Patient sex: F
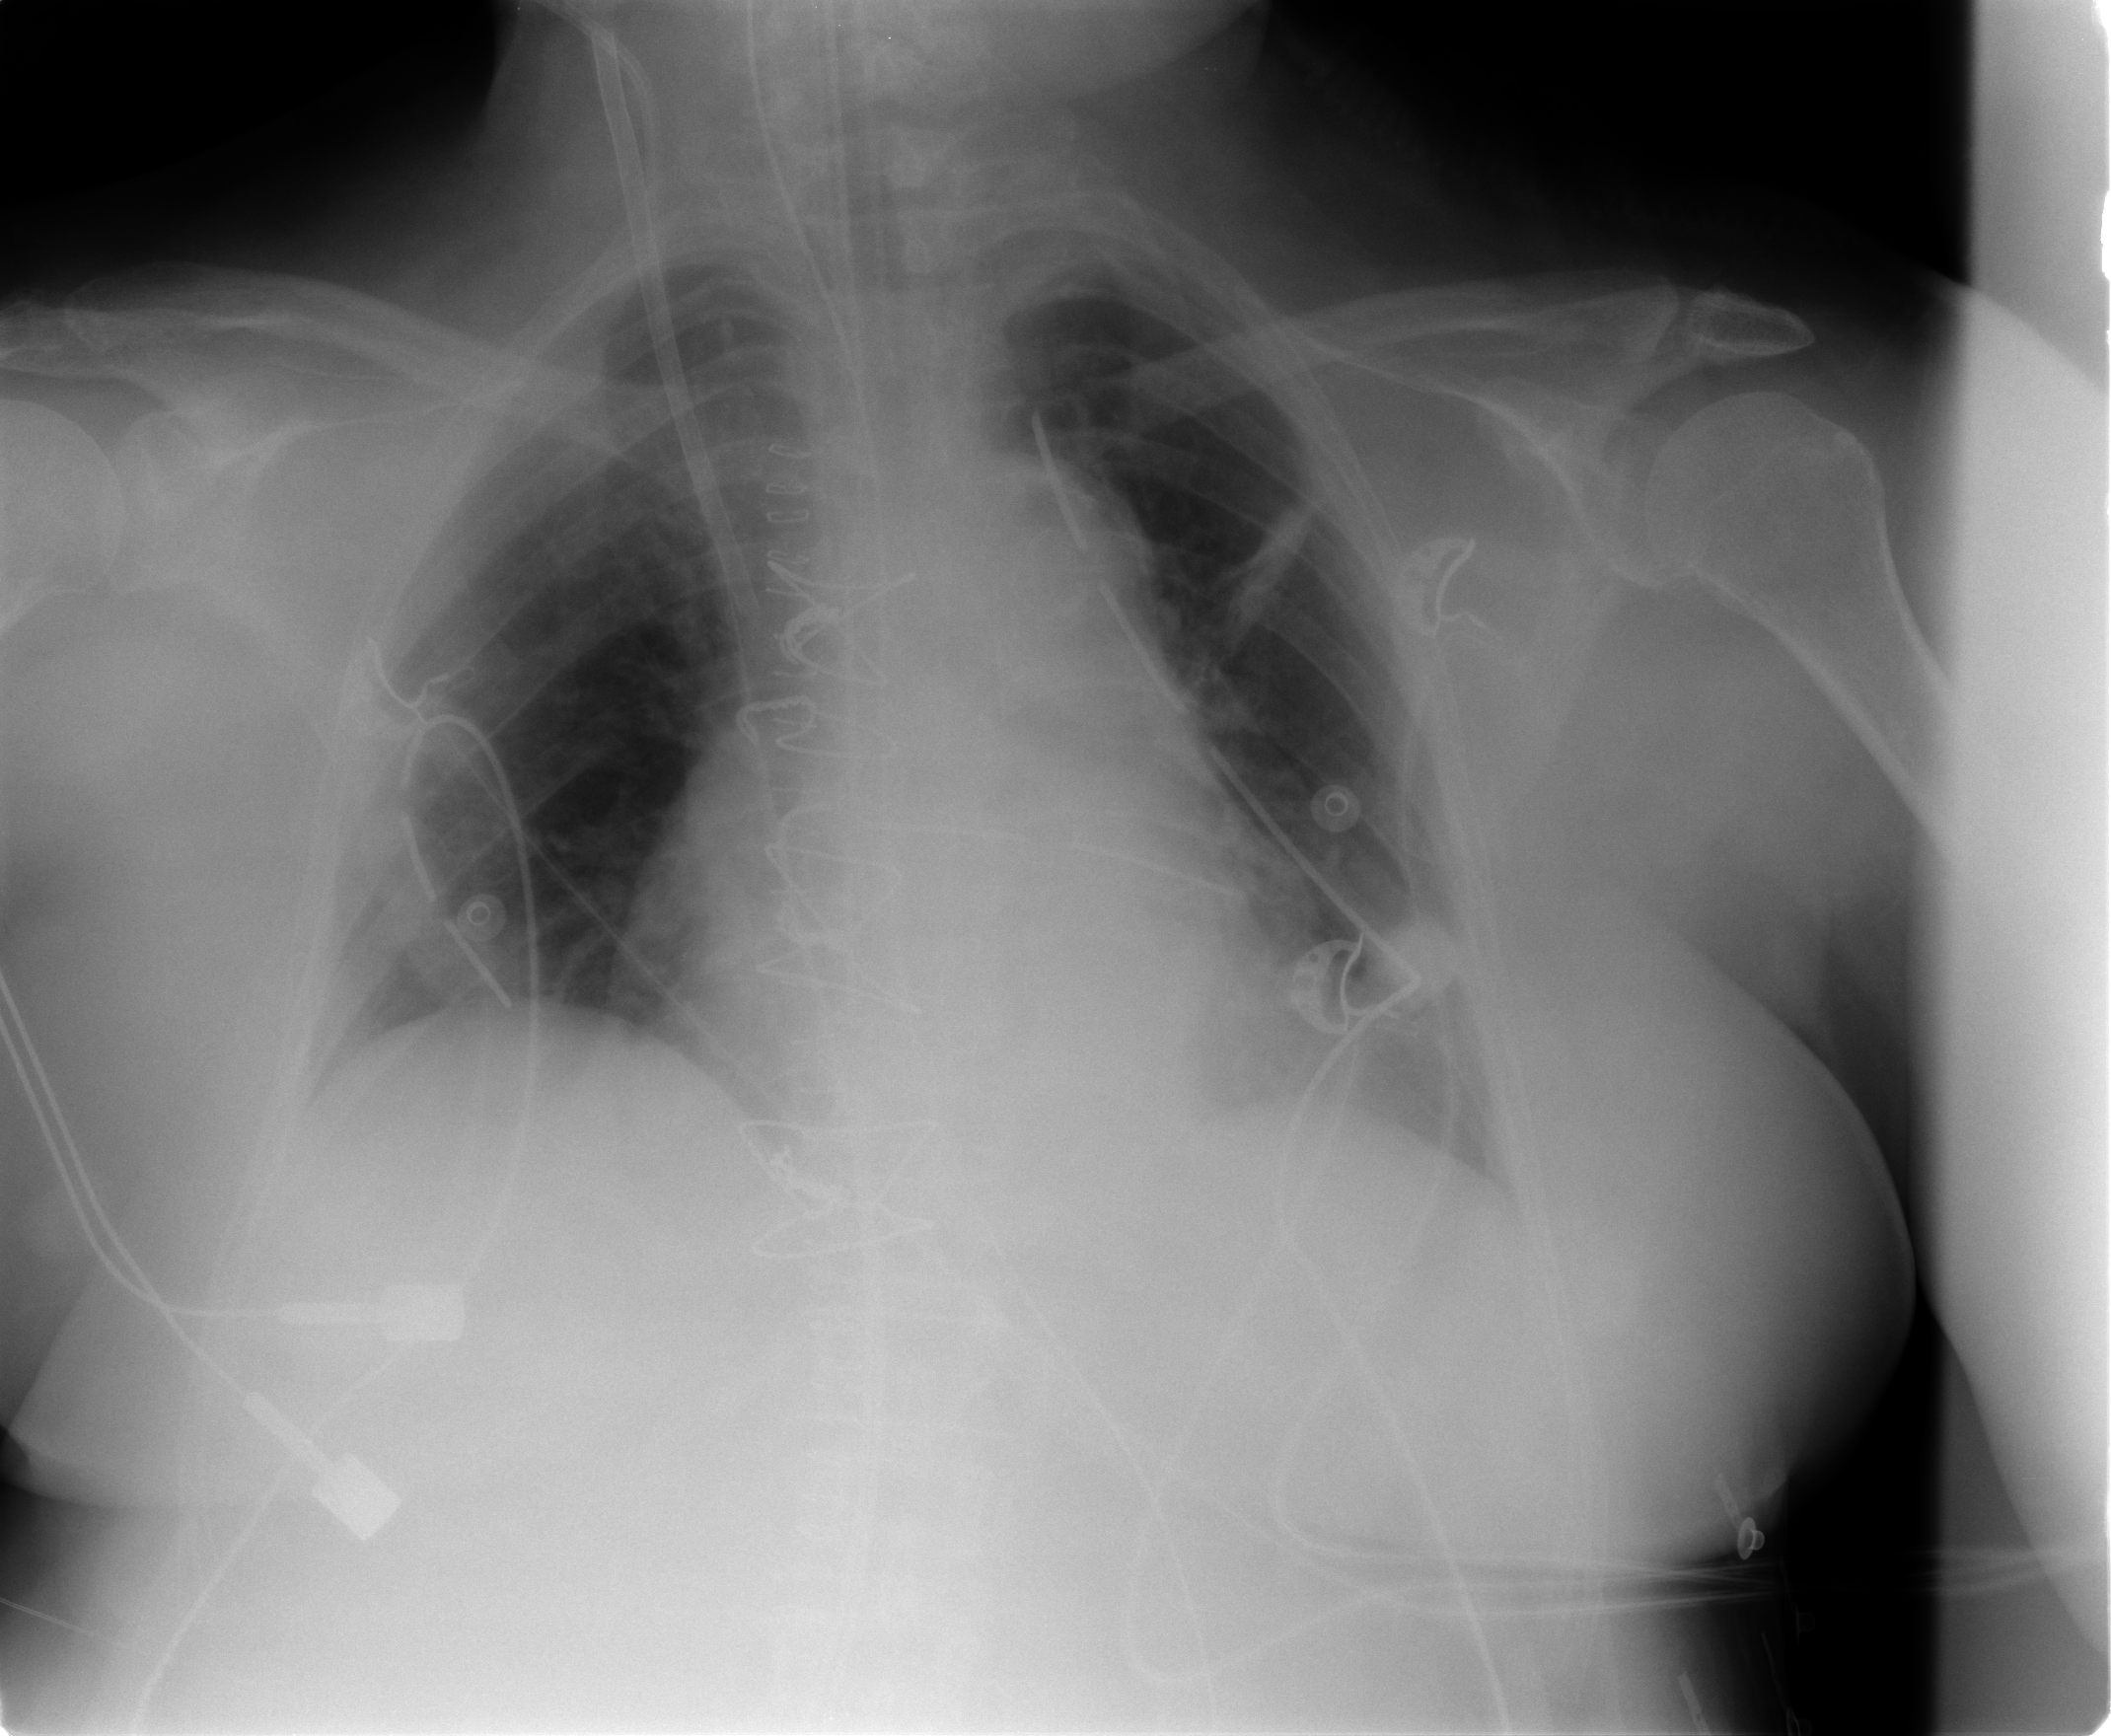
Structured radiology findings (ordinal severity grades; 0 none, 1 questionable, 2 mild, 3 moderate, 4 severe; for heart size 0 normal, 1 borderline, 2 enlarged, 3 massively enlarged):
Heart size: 0
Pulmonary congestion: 0
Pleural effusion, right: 0
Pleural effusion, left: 0
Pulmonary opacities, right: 0
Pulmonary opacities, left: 0
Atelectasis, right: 2
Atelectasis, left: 2